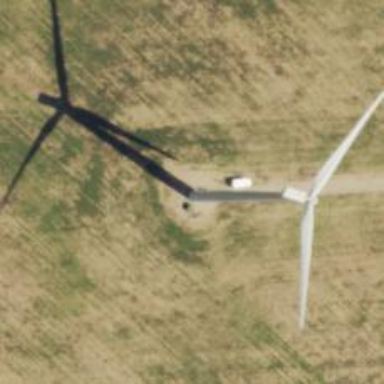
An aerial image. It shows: Wind generator using wind turbines of horizontal axis.